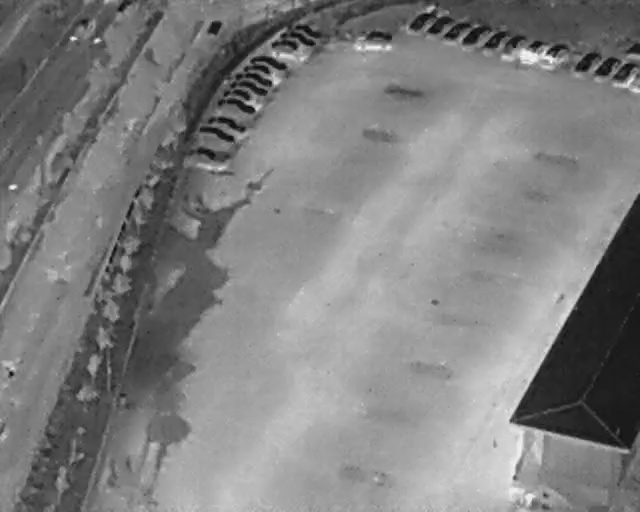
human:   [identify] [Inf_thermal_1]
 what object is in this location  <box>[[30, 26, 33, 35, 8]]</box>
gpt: <ref>1 medium car at the center</ref>